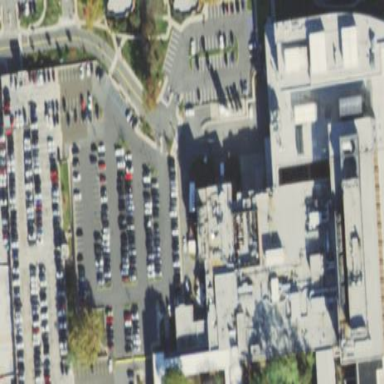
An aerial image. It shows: Parking building.